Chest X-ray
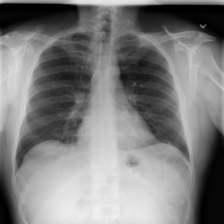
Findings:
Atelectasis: negative
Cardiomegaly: negative
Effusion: negative
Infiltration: negative
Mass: negative
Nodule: negative
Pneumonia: negative
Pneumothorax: negative
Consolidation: negative
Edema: negative
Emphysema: negative
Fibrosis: negative
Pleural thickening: negative
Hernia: negative